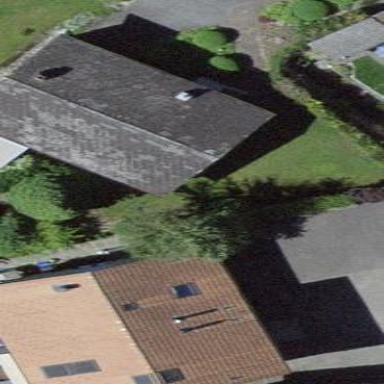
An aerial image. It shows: Residential building.